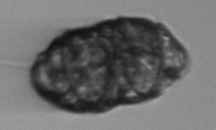
Label: Margalefidinium